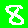
Digit: 8